Field crop: maize
Growth stage: 1
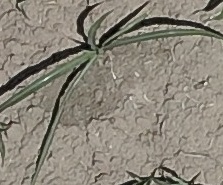
Species: sorghum